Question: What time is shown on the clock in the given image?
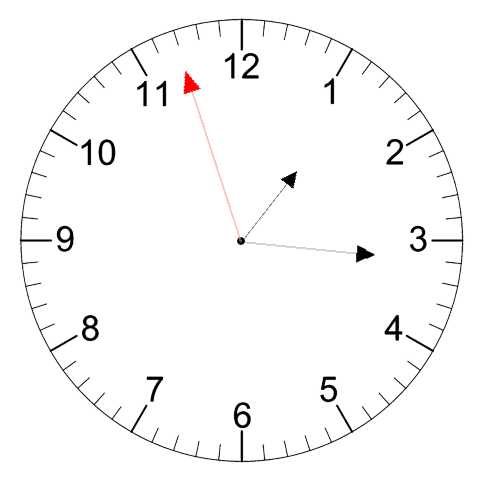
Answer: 01:15:57